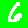
Digit: 6